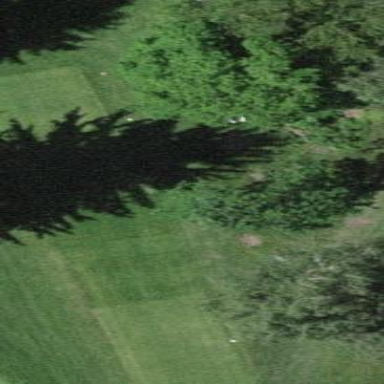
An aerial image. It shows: Golf tee on grassy land.